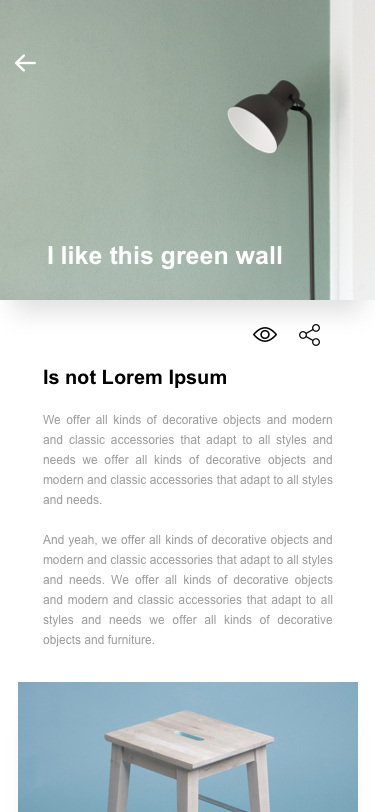
Text in this UI design:
I like this green wall
We offer all kinds of decorative objects and modern and classic accessories that adapt to all styles and needs we offer all kinds of decorative objects and modern and classic accessories that adapt to all styles and needs.

And yeah, we offer all kinds of decorative objects and modern and classic accessories that adapt to all styles and needs. We offer all kinds of decorative objects and modern and classic accessories that adapt to all styles and needs we offer all kinds of decorative objects and furniture.
Is not Lorem Ipsum